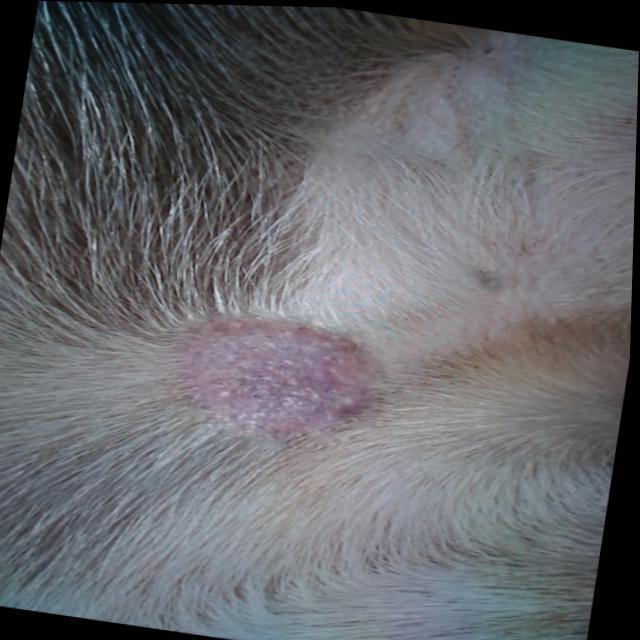
Canine ringworm (Dermatophytosis) — fungal infection caused by Microsporum or Trichophyton. Presents with circular alopecia, scaling, crusting, and broken hairs.